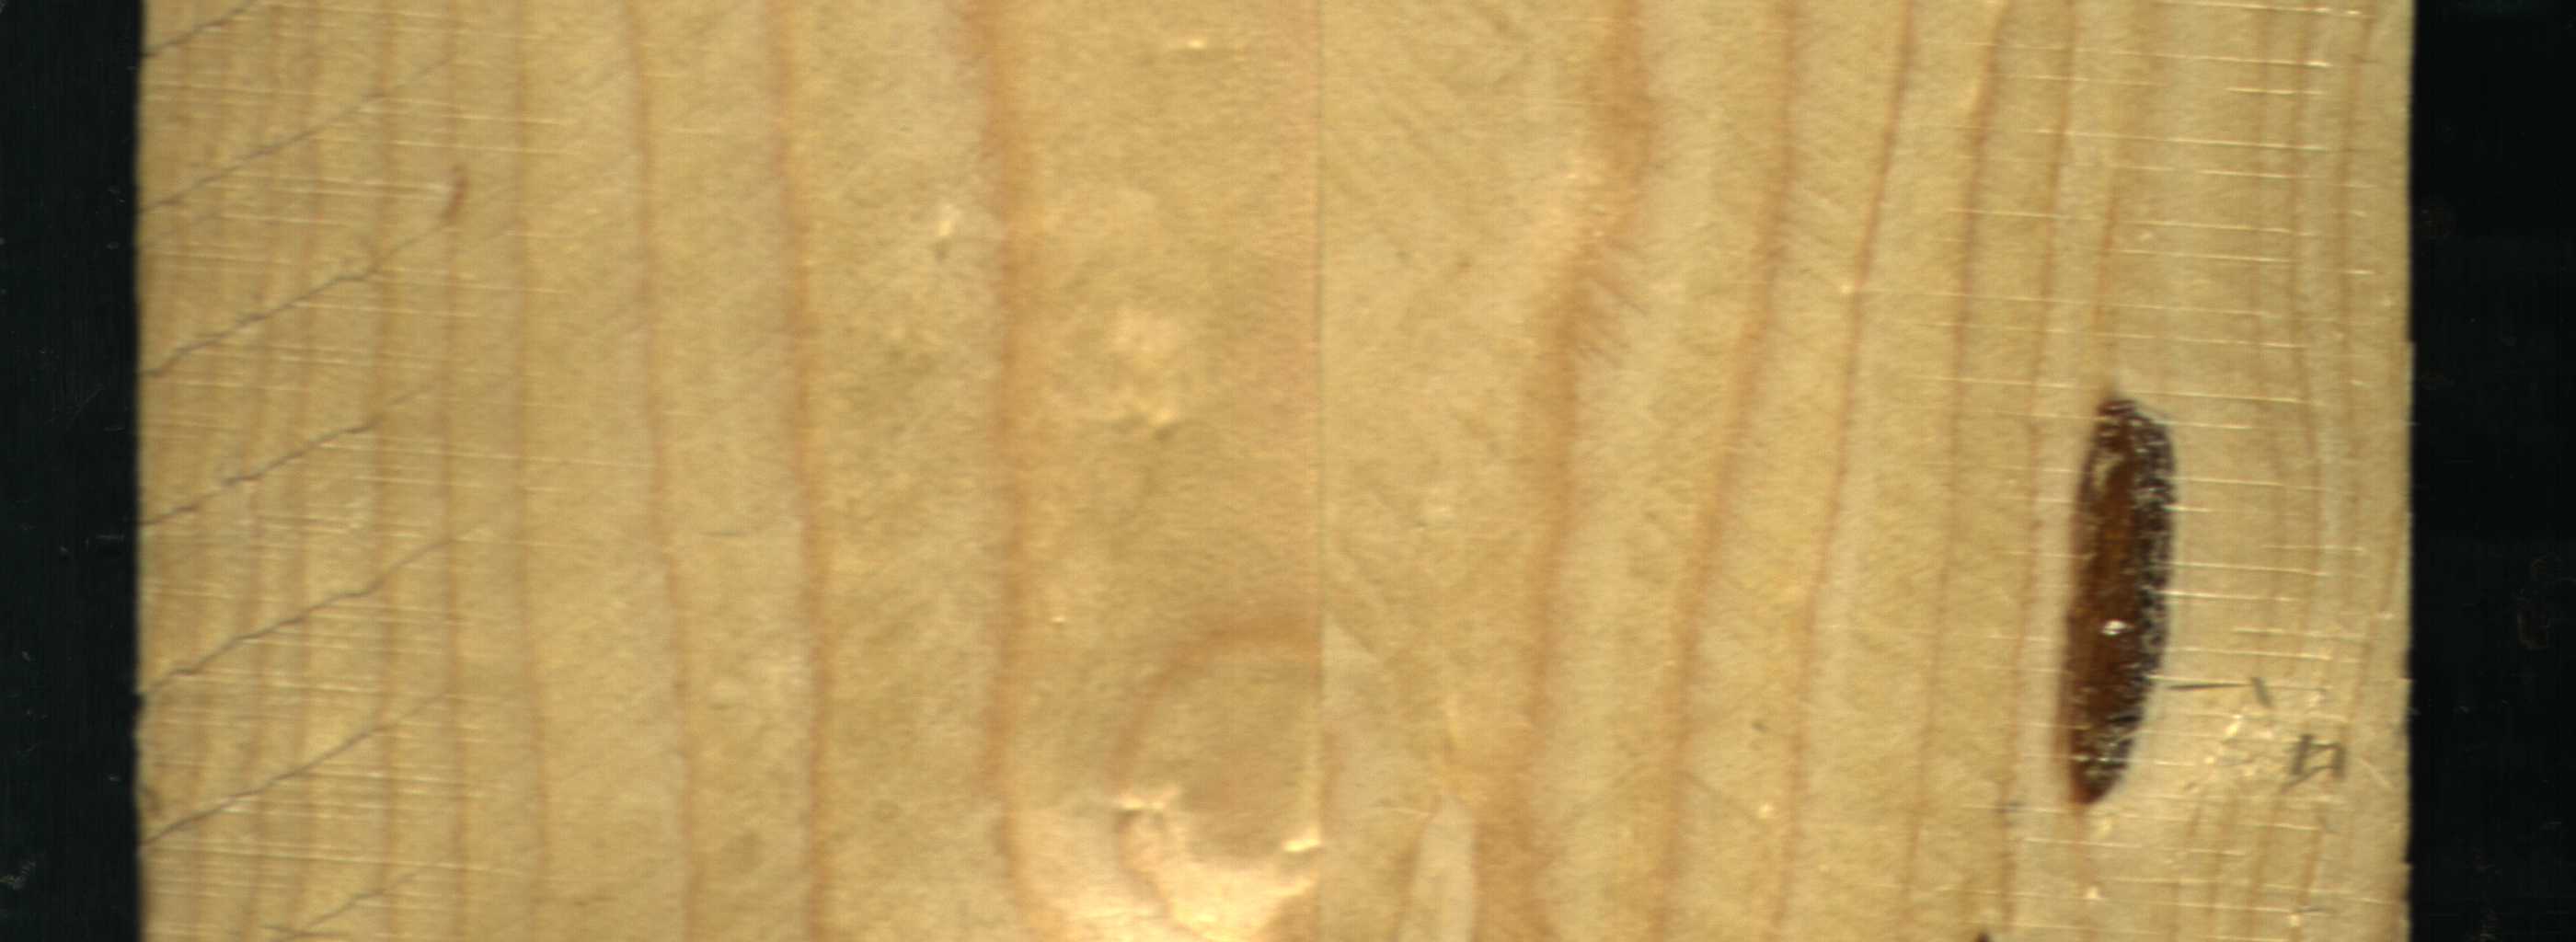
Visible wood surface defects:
resin